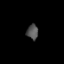
Tissue: lung
Cell type: T cells
Senescence score: 0.2022
Nuclear area (px): 167
Mean DAPI intensity: 81.24